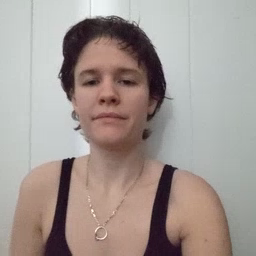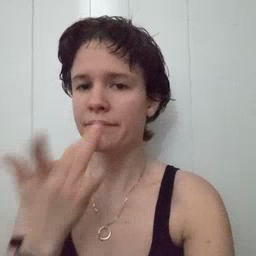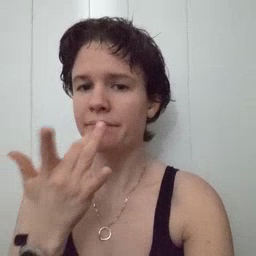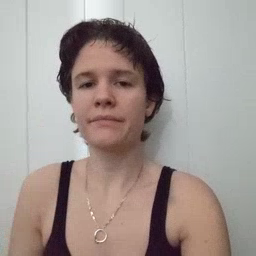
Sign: taste